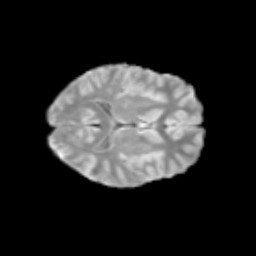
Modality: T2w
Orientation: axial
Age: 11
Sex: female
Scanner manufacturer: siemens
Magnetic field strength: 3 T
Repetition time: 3.8 s
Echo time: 0.07 s